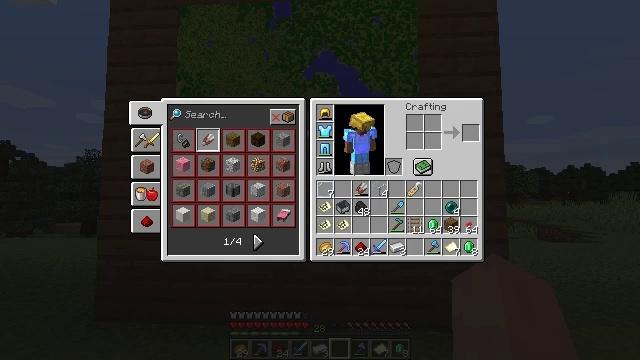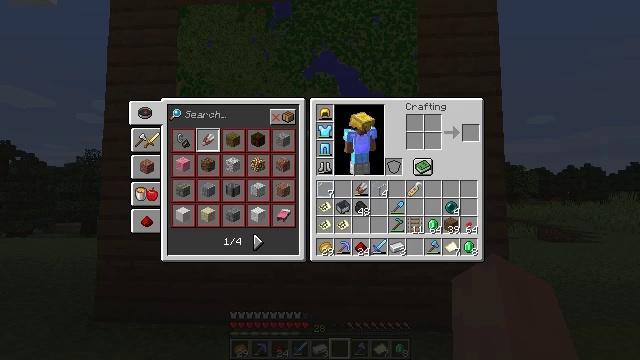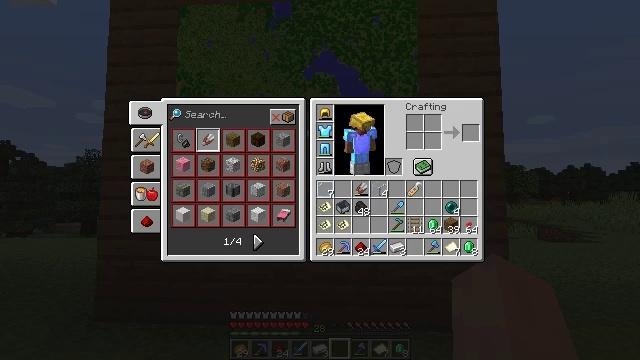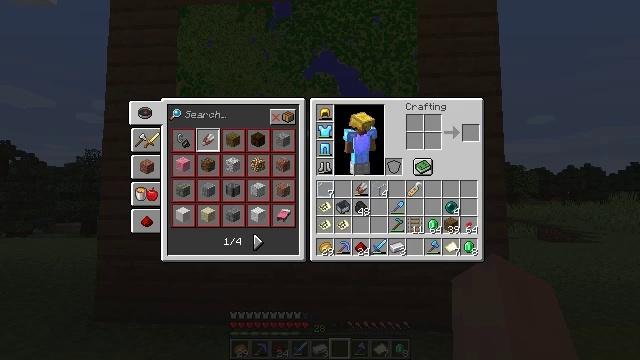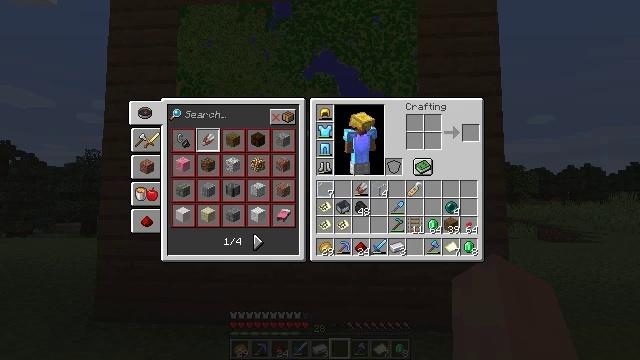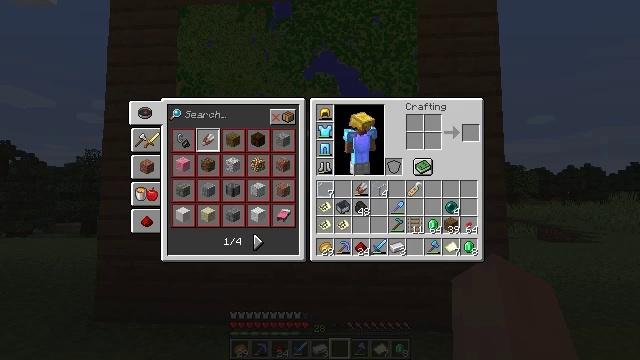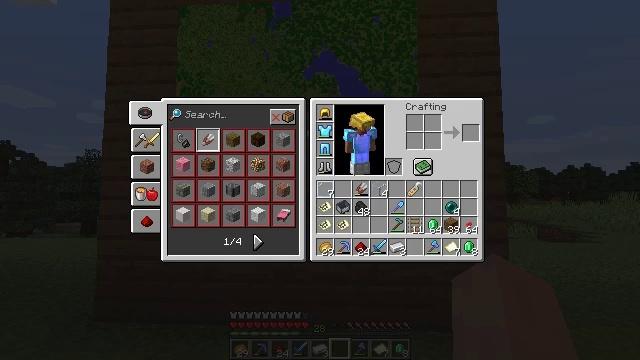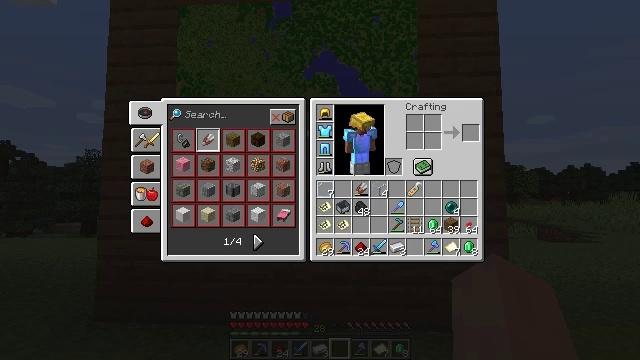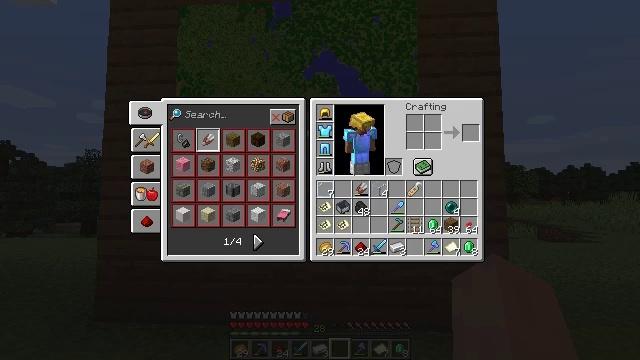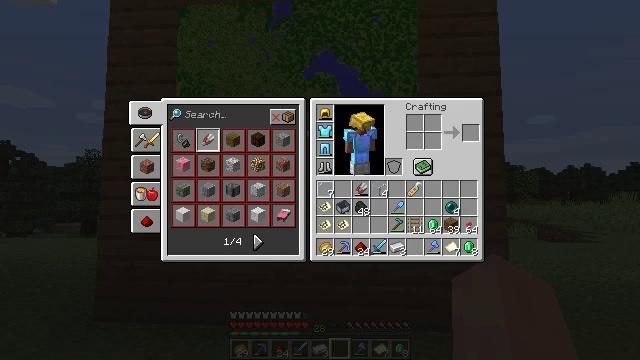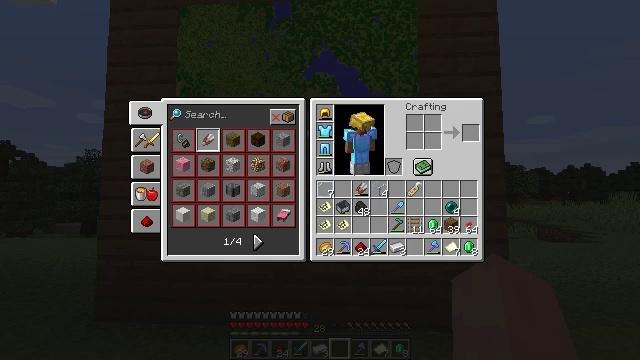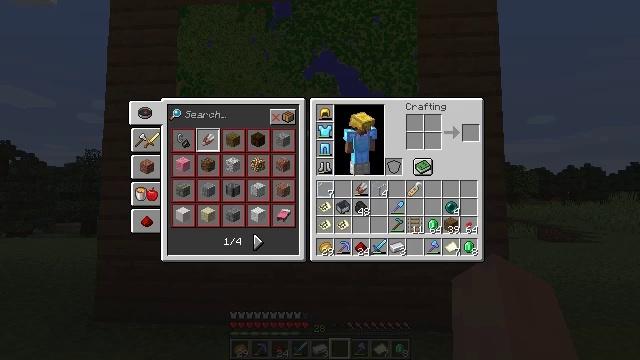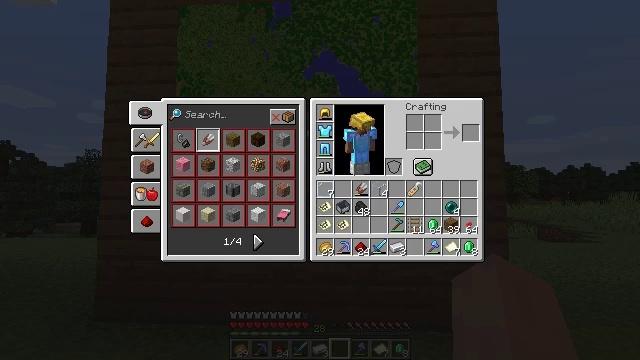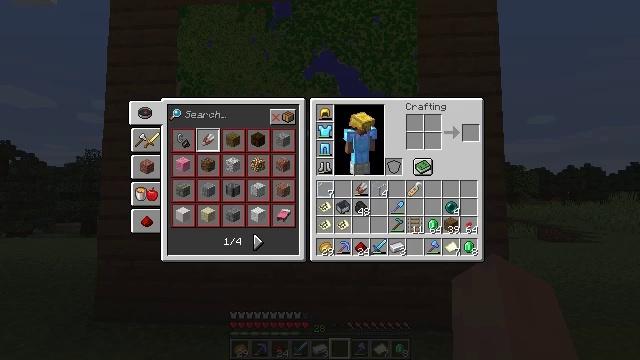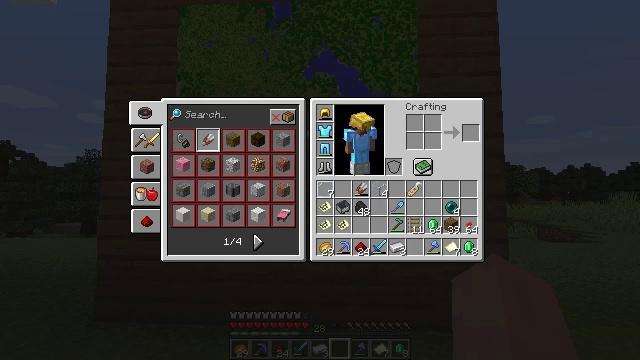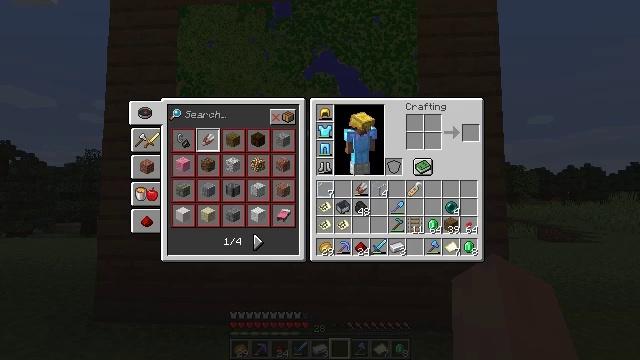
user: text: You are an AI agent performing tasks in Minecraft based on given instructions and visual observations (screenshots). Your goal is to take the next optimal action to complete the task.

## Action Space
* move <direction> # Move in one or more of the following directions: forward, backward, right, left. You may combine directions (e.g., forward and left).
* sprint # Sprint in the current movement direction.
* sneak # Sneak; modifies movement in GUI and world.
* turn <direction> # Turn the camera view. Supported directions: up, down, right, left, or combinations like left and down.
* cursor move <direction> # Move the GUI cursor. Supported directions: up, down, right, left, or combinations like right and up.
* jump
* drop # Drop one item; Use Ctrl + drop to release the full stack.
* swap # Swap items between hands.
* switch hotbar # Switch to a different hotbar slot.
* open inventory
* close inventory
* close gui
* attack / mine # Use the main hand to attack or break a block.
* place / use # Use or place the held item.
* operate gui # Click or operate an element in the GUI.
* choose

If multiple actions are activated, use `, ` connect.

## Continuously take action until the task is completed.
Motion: motion action
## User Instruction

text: Combine sticks and leather in the crafting table for an item frame.
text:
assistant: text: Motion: no_op
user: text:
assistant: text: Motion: no_op
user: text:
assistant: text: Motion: no_op
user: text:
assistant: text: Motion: no_op
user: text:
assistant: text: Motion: no_op
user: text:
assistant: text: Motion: no_op
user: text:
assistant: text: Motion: no_op
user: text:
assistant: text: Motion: no_op
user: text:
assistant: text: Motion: no_op
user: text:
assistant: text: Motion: no_op
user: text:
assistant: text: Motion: no_op
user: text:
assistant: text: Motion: no_op
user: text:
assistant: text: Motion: no_op
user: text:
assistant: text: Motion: no_op
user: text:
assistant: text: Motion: no_op
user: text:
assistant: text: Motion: no_op
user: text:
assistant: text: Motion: no_op
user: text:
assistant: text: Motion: no_op
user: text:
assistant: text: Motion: no_op
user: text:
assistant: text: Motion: no_op
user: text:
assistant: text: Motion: no_op
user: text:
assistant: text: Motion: no_op
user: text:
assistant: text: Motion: no_op
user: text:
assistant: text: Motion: no_op
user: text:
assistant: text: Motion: no_op
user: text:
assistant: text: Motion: no_op
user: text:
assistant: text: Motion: no_op
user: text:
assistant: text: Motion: no_op
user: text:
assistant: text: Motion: no_op
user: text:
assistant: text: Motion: no_op